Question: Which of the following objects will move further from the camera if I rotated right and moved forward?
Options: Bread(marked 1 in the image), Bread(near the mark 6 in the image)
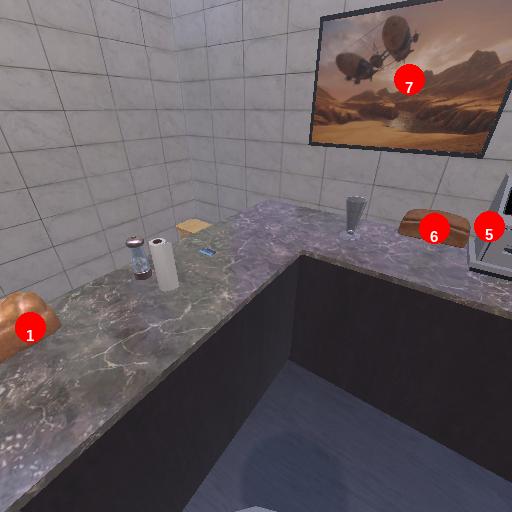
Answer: Bread(marked 1 in the image)